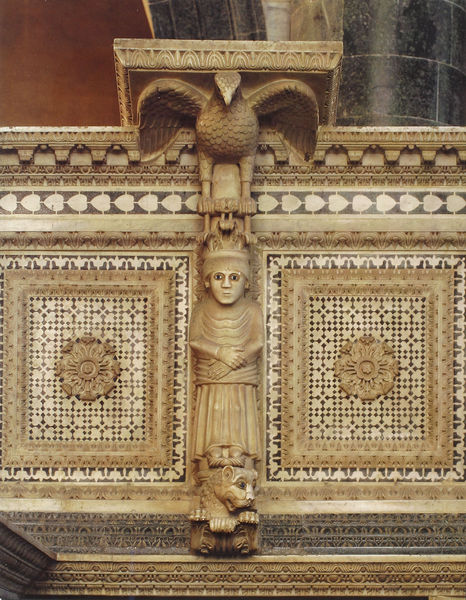
Titel: Kanzel, Baptisterium
Standort: Florenz, S. Miniato al Monte (EU - I - Toskana)
Schlagwörter: adler, blätter, flügel, kopf, mann, vogel, gelb, blume, holz, mund, nase, pfeiler, schwarz, säule, gebäude, rose, rosen, tier, tiere, muster, ornament, architektur, augen, bibel, federn, johannes, mensch, rahmen, sockel, stehen, stein, taube, kirche, auge, figur, gold, kreis, rund, statue, formen, bischof, detail, ornamente, bronze, podest, foto, mosaik, gravur, altar, pult, kapitell, schnitzerei, kasten, quadrate, sims, verschränkt, gesims, kanzel, rosette, romanik, greif, mönch, herz, ballustrade, lesepult, kasetten, kassetten, löwe, rabe, schrein, quadrat, viereck, eierstab, leisten, geschnitzt, rosetten, details, kapitel, abakus, romanisch, gesimse, tiger, evangelist, evangelisten, evangelien, ambo, ortnament